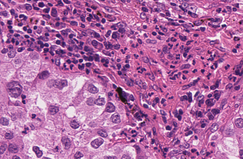
Tumor epithelial tissue: yes
Tumor-associated stroma tissue: yes
Normal tissue: no